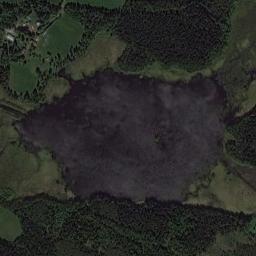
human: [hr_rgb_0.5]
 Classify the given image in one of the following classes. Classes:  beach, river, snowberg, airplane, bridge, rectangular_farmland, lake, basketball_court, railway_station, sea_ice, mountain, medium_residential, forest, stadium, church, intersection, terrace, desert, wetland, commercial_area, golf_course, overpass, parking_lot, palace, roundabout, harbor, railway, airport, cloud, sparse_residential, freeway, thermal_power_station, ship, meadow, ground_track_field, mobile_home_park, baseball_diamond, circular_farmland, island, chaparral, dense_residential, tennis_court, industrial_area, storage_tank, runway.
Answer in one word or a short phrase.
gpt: lake